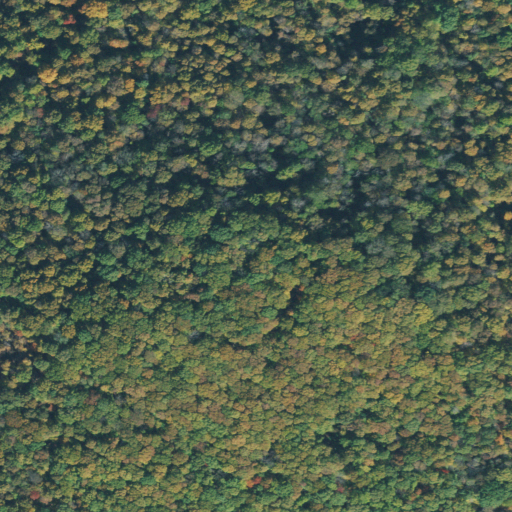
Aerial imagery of mountain in Tennessee named Brown Mountain containing only deciduous forest